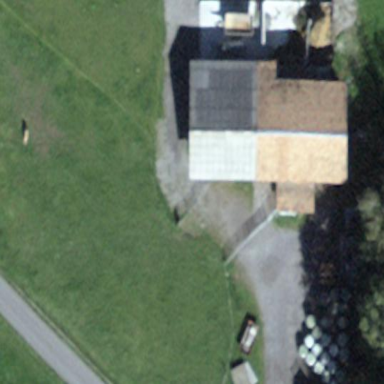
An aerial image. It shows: Barn.